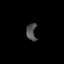
Tissue: lung
Cell type: Epithelial cells
Senescence score: 0.2036
Nuclear area (px): 164
Mean DAPI intensity: 79.39